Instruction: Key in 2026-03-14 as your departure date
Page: home
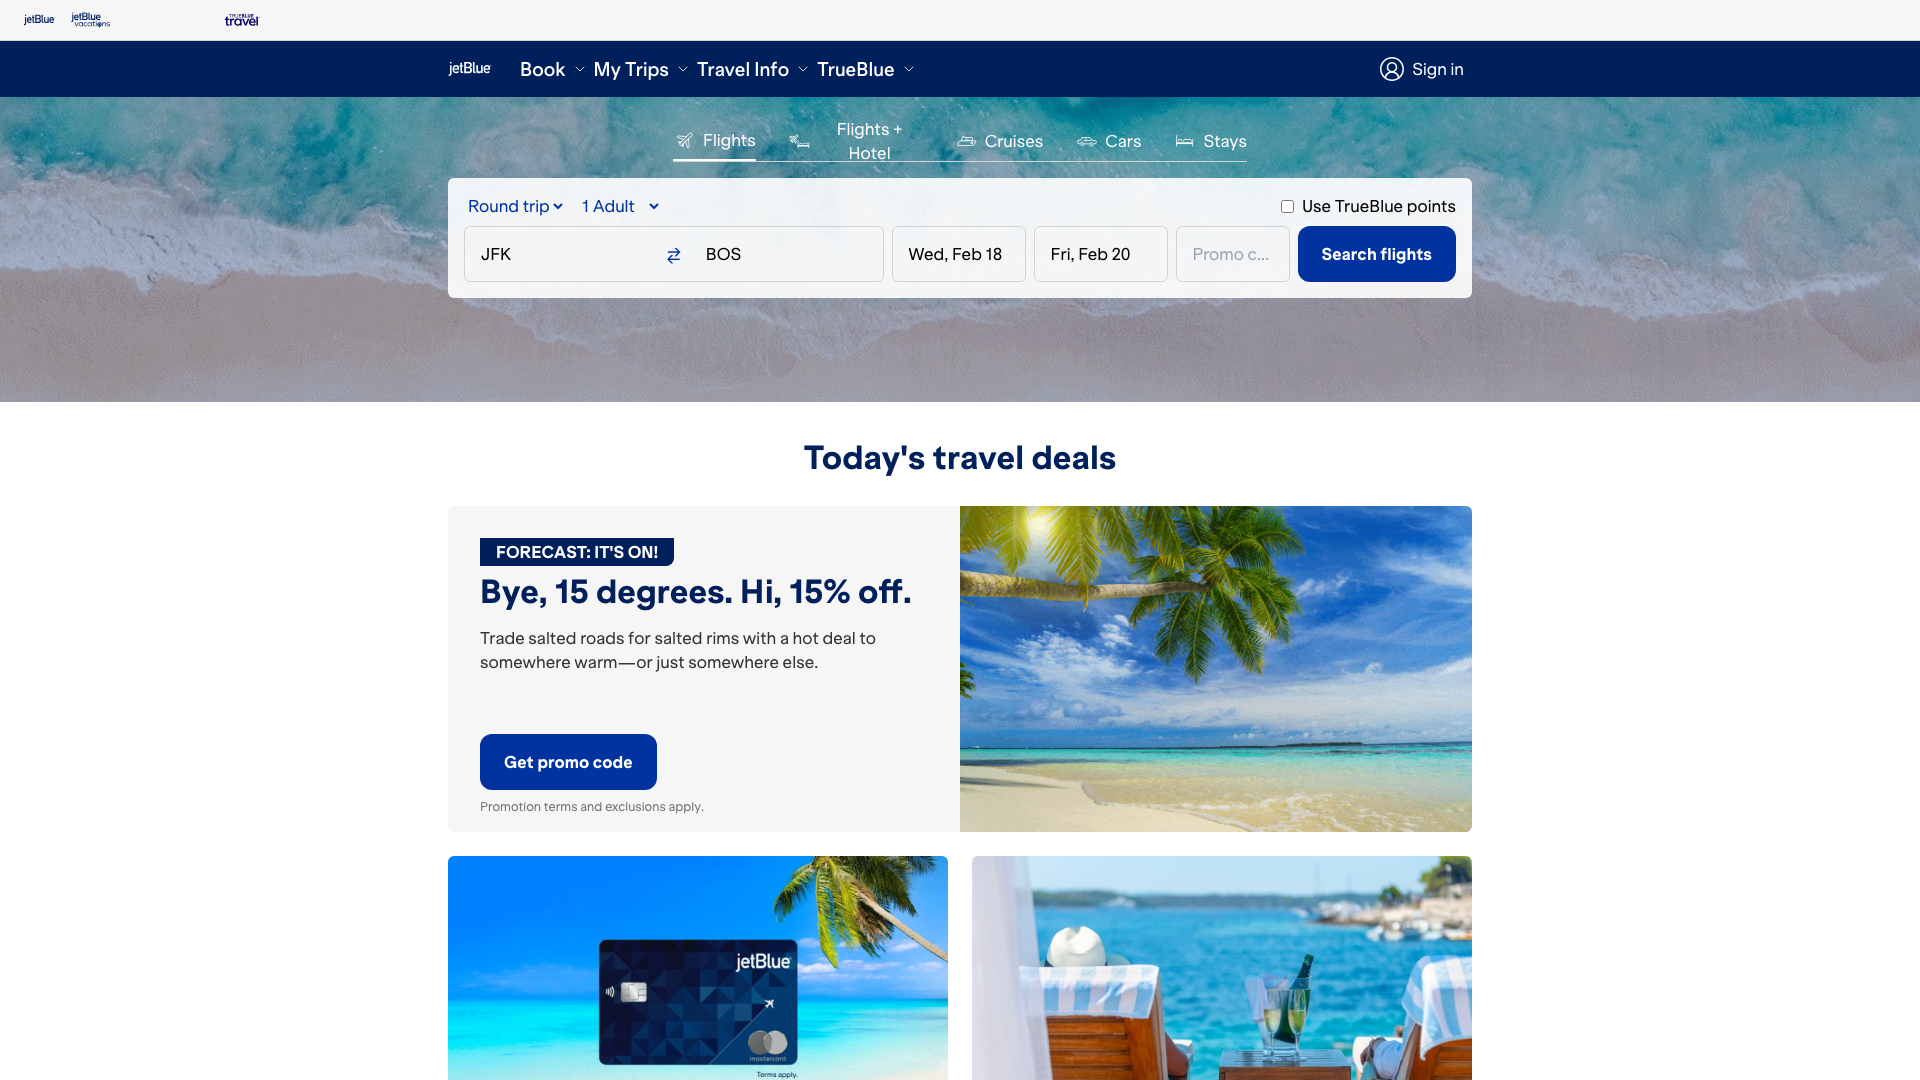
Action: type